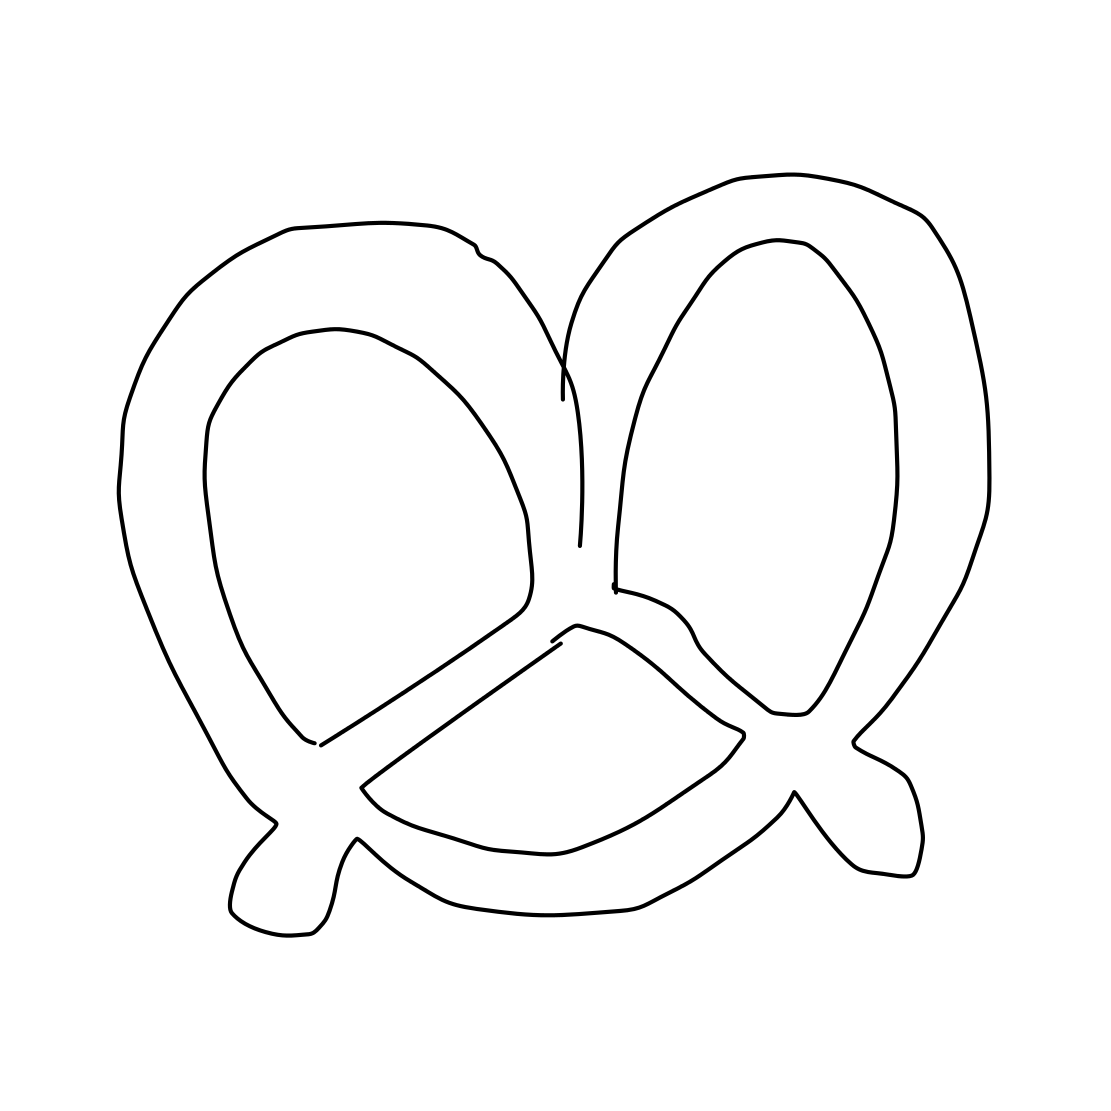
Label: pretzel